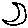
Label: moon